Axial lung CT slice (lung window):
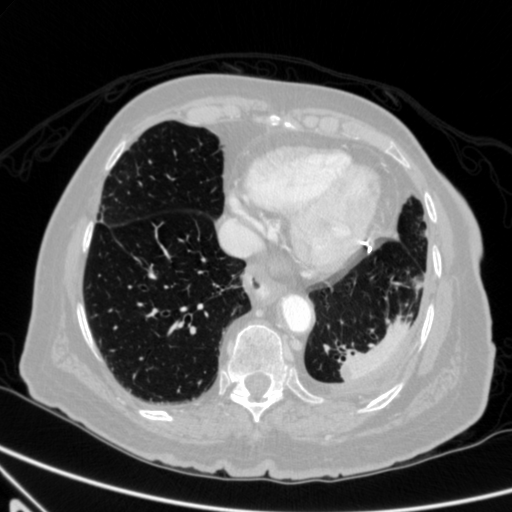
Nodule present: no